Field crop: maize
Growth stage: 2
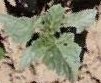
Species: datura